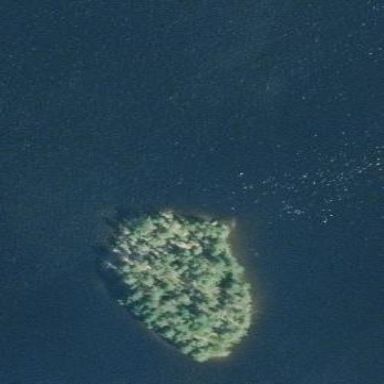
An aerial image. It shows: Islet covered with woodland.